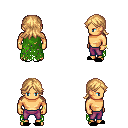
a pixel art fantasy rpg character, male body template, human, tanned skin, green tattered cape, magenta pants, light blonde loose hair, bracelets, black slippers, four views (front, back, left, right), 2x2 character sprite sheet, small pixel art, hard edges, no anti-aliasing